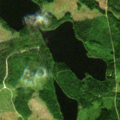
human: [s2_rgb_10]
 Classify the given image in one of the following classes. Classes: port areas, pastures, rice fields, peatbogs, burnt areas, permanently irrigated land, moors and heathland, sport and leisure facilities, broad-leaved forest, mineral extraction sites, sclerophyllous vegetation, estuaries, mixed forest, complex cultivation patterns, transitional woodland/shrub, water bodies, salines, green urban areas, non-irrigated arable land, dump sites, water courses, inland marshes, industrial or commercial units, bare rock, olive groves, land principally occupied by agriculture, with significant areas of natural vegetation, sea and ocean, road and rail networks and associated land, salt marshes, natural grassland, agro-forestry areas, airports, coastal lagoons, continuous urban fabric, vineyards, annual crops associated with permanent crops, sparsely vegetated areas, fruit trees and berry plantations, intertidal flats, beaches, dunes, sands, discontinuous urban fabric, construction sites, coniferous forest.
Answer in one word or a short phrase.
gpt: coniferous forest, mixed forest, transitional woodland/shrub, water bodies